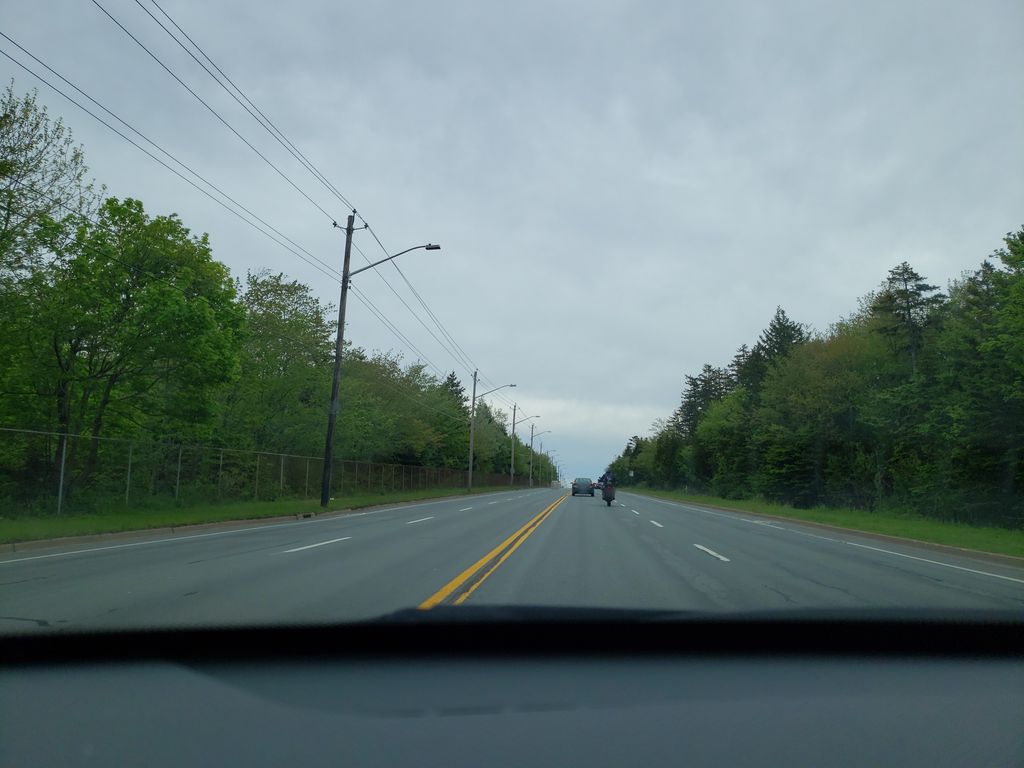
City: halifax